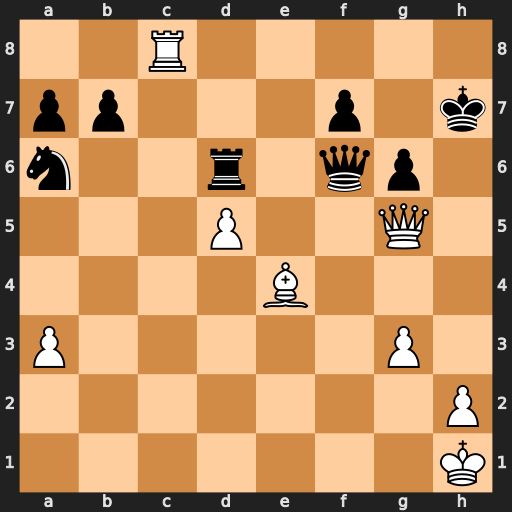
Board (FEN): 2R5/pp3p1k/n2r1qp1/3P2Q1/4B3/P5P1/7P/7K
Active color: w
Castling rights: -
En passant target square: -
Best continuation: Qh5+ Kg7 Qh8#